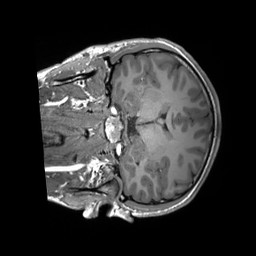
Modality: T1w
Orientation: coronal
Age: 19
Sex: male
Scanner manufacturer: siemens
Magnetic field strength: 3 T
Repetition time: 1.8 s
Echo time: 0.00232 s